Question: System information (version)
4.2
- Operating System / Platform => Windows 64 Bit
- Compiler => Visual Studio 2017
-->
- - - -
## Detailed description
I build opencv with the following instructions:
'''
cmake -D CMAKE_BUILD_TYPE=RELEASE -D CMAKE_INSTALL_PREFIX=/usr/local -D WITH_CUDA=ON -D CUDA_ARCH_BIN="5.3" -D CUDA_ARCH_PTX="5.3" -D WITH_CUBLAS=ON -D ENABLE_FAST_MATH=ON -D CUDA_FAST_MATH=ON -D ENABLE_NEON=ON -D WITH_GSTREAMER=ON -D WITH_LIBV4L=ON -D BUILD_opencv_python2=OFF -D BUILD_opencv_python3=ON -D BUILD_TESTS=OFF -D BUILD_PERF_TESTS=OFF -D BUILD_EXAMPLES=OFF -D OPENCV_EXTRA_MODULES_PATH=../../opencv_contrib-3.4.7/modules -D WITH_TBB=ON -D BUILD_opencv_world=OFF -D WITH_OPENGL=ON -D WITH_GTK_2_X=ON -D OPENCV_ENABLE_NONFREE=ON -D EIGEN_INCLUDE_PATH="/usr/include/eigen3" -D WITH_XINE=ON -D WITH_GDAL=ON -D WITH_QT=ON ..
'''
I really build the xfeatures2d:

But when I use 'cv2.xfeatures2d.SIFT_create()' in python, it said 'module 'cv2' has no attribute 'xfeatures2d''
### Steps to reproduce
I use the example from opencv: <URL>
'''
img1 = cv.imread('box.png',0) # queryImage
img2 = cv.imread('box_in_scene.png',0) # trainImage
# Initiate SIFT detector
sift = cv.xfeatures2d.SIFT_create()
# find the keypoints and descriptors with SIFT
kp1, des1 = sift.detectAndCompute(img1,None)
kp2, des2 = sift.detectAndCompute(img2,None)
'''
## build information
'''
print(cv2.getBuildInformation())
'''
'''
General configuration for OpenCV 3.4.7 =====================================
Version control: unknown
Extra modules:
Location (extra): /home/nvidia/Downloads/opencv/opencv_contrib-3.4.7/modules
Version control (extra): unknown
Platform:
Timestamp: 2020-03-23T06:49:46Z
Host: Linux 4.9.140-tegra aarch64
CMake: 3.10.2
CMake generator: Unix Makefiles
CMake build tool: /usr/bin/make
Configuration: RELEASE
CPU/HW features:
Baseline: NEON FP16
required: NEON
disabled: VFPV3
C/C++:
Built as dynamic libs?: YES
C++11: YES
C++ Compiler: /usr/bin/c++ (ver 7.5.0)
C++ flags (Release): -fsigned-char -ffast-math -W -Wall -Werror=return-type -Werror=non-virtual-dtor -Werror=address -Werror=sequence-point -Wformat -Werror=format-security -Wmissing-declarations -Wundef -Winit-self -Wpointer-arith -Wshadow -Wsign-promo -Wuninitialized -Winit-self -Wsuggest-override -Wno-delete-non-virtual-dtor -Wno-comment -Wimplicit-fallthrough=3 -Wno-strict-overflow -fdiagnostics-show-option -pthread -fomit-frame-pointer -ffunction-sections -fdata-sections -fvisibility=hidden -fvisibility-inlines-hidden -O3 -DNDEBUG -DNDEBUG
C++ flags (Debug): -fsigned-char -ffast-math -W -Wall -Werror=return-type -Werror=non-virtual-dtor -Werror=address -Werror=sequence-point -Wformat -Werror=format-security -Wmissing-declarations -Wundef -Winit-self -Wpointer-arith -Wshadow -Wsign-promo -Wuninitialized -Winit-self -Wsuggest-override -Wno-delete-non-virtual-dtor -Wno-comment -Wimplicit-fallthrough=3 -Wno-strict-overflow -fdiagnostics-show-option -pthread -fomit-frame-pointer -ffunction-sections -fdata-sections -fvisibility=hidden -fvisibility-inlines-hidden -g -O0 -DDEBUG -D_DEBUG
C Compiler: /usr/bin/cc
C flags (Release): -fsigned-char -ffast-math -W -Wall -Werror=return-type -Werror=non-virtual-dtor -Werror=address -Werror=sequence-point -Wformat -Werror=format-security -Wmissing-declarations -Wmissing-prototypes -Wstrict-prototypes -Wundef -Winit-self -Wpointer-arith -Wshadow -Wuninitialized -Winit-self -Wno-comment -Wimplicit-fallthrough=3 -Wno-strict-overflow -fdiagnostics-show-option -pthread -fomit-frame-pointer -ffunction-sections -fdata-sections -fvisibility=hidden -O3 -DNDEBUG -DNDEBUG
C flags (Debug): -fsigned-char -ffast-math -W -Wall -Werror=return-type -Werror=non-virtual-dtor -Werror=address -Werror=sequence-point -Wformat -Werror=format-security -Wmissing-declarations -Wmissing-prototypes -Wstrict-prototypes -Wundef -Winit-self -Wpointer-arith -Wshadow -Wuninitialized -Winit-self -Wno-comment -Wimplicit-fallthrough=3 -Wno-strict-overflow -fdiagnostics-show-option -pthread -fomit-frame-pointer -ffunction-sections -fdata-sections -fvisibility=hidden -g -O0 -DDEBUG -D_DEBUG
Linker flags (Release): -Wl,--gc-sections
Linker flags (Debug): -Wl,--gc-sections
ccache: YES
Precompiled headers: NO
Extra dependencies: m pthread /usr/lib/aarch64-linux-gnu/libGL.so /usr/lib/aarch64-linux-gnu/libGLU.so cudart_static -lpthread dl rt nppc nppial nppicc nppicom nppidei nppif nppig nppim nppist nppisu nppitc npps cublas cufft -L/usr/local/cuda/lib64 -L/usr/lib/aarch64-linux-gnu
3rdparty dependencies:
OpenCV modules:
To be built: aruco bgsegm bioinspired calib3d ccalib core cudaarithm cudabgsegm cudacodec cudafeatures2d cudafilters cudaimgproc cudalegacy cudaobjdetect cudaoptflow cudastereo cudawarping cudev cvv datasets dnn dnn_objdetect dpm face features2d flann freetype fuzzy hfs highgui img_hash imgcodecs imgproc line_descriptor ml objdetect optflow phase_unwrapping photo plot python3 reg rgbd saliency sfm shape stereo stitching structured_light superres surface_matching text tracking video videoio videostab xfeatures2d ximgproc xobjdetect xphoto
Disabled: world
Disabled by dependency: -
Unavailable: cnn_3dobj hdf java js matlab ovis python2 ts viz
Applications: apps
Documentation: NO
Non-free algorithms: YES
GUI:
QT: YES (ver 5.9.5)
QT OpenGL support: YES (Qt5::OpenGL 5.9.5)
GTK+: NO
OpenGL support: YES (/usr/lib/aarch64-linux-gnu/libGL.so /usr/lib/aarch64-linux-gnu/libGLU.so)
VTK support: NO
Media I/O:
ZLib: /usr/lib/aarch64-linux-gnu/libz.so (ver 1.2.11)
JPEG: /usr/lib/aarch64-linux-gnu/libjpeg.so (ver 80)
WEBP: build (ver encoder: 0x020e)
PNG: /usr/lib/aarch64-linux-gnu/libpng.so (ver 1.6.34)
TIFF: /usr/lib/aarch64-linux-gnu/libtiff.so (ver 42 / 4.0.9)
JPEG 2000: build (ver 1.900.1)
OpenEXR: build (ver 2.3.0)
GDAL: NO
HDR: YES
SUNRASTER: YES
PXM: YES
Video I/O:
DC1394: YES (ver 2.2.5)
FFMPEG: YES
avcodec: YES (ver 57.107.100)
avformat: YES (ver 57.83.100)
avutil: YES (ver 55.78.100)
swscale: YES (ver 4.8.100)
avresample: YES (ver 3.7.0)
GStreamer: YES
base: YES (ver 1.14.5)
video: YES (ver 1.14.5)
app: YES (ver 1.14.5)
riff: YES (ver 1.14.5)
pbutils: YES (ver 1.14.5)
libv4l/libv4l2: 1.14.2 / 1.14.2
v4l/v4l2: linux/videodev2.h
Xine: YES (ver 1.2.8)
Parallel framework: TBB (ver 2017.0 interface 9107)
Trace: YES (with Intel ITT)
Other third-party libraries:
Lapack: YES (/usr/lib/aarch64-linux-gnu/liblapack.so /usr/lib/aarch64-linux-gnu/libcblas.so /usr/lib/aarch64-linux-gnu/libatlas.so)
Eigen: YES (ver 3.3.4)
Custom HAL: YES (carotene (ver 0.0.1))
Protobuf: build (3.5.1)
NVIDIA CUDA: YES (ver 10.0, CUFFT CUBLAS FAST_MATH)
NVIDIA GPU arch: 53
NVIDIA PTX archs: 53
OpenCL: YES (no extra features)
Include path: /home/nvidia/Downloads/opencv/opencv-3.4.7/3rdparty/include/opencl/1.2
Link libraries: Dynamic load
Python 3:
Interpreter: /usr/bin/python3 (ver 3.6.9)
Libraries: /usr/lib/aarch64-linux-gnu/libpython3.6m.so (ver 3.6.9)
numpy: /home/nvidia/.local/lib/python3.6/site-packages/numpy/core/include (ver 1.18.1)
install path: lib/python3.6/dist-packages/cv2/python-3.6
Python (for build): /usr/bin/python3
Java:
ant: NO
JNI: NO
Java wrappers: NO
Java tests: NO
Install to: /usr/local
'''
## cv2 submodules
Here is submodules, no xfeatures2d
'''
SUBMODULES
Error
aruco
bgsegm
bioinspired
cuda
datasets
detail
dnn
face
fisheye
flann
freetype
ft
hfs
img_hash
instr
ipp
line_descriptor
linemod
ml
motempl
multicalib
ocl
ogl
omnidir
optflow
plot
ppf_match_3d
reg
rgbd
saliency
samples
structured_light
text
utils
videoio_registry
videostab
ximgproc
xphoto
'''
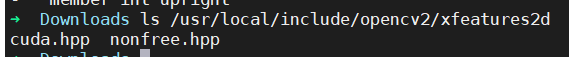
Answer: SIFT is not supported in 'opencv-python'. You need to install 'opencv-contrib-python'.
'''
pip install opencv-contrib-python==3.4.2.17
'''